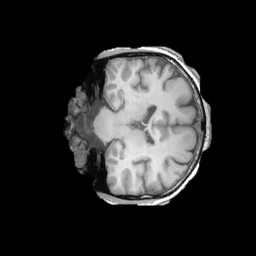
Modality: T1w
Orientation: coronal
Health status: ill
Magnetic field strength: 3 T